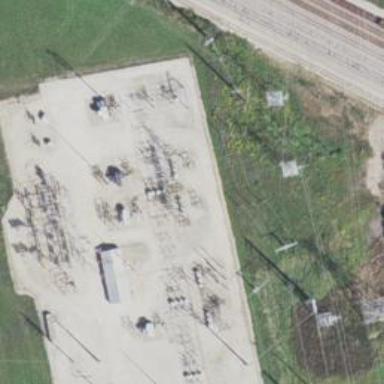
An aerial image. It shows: Switch for power supply.